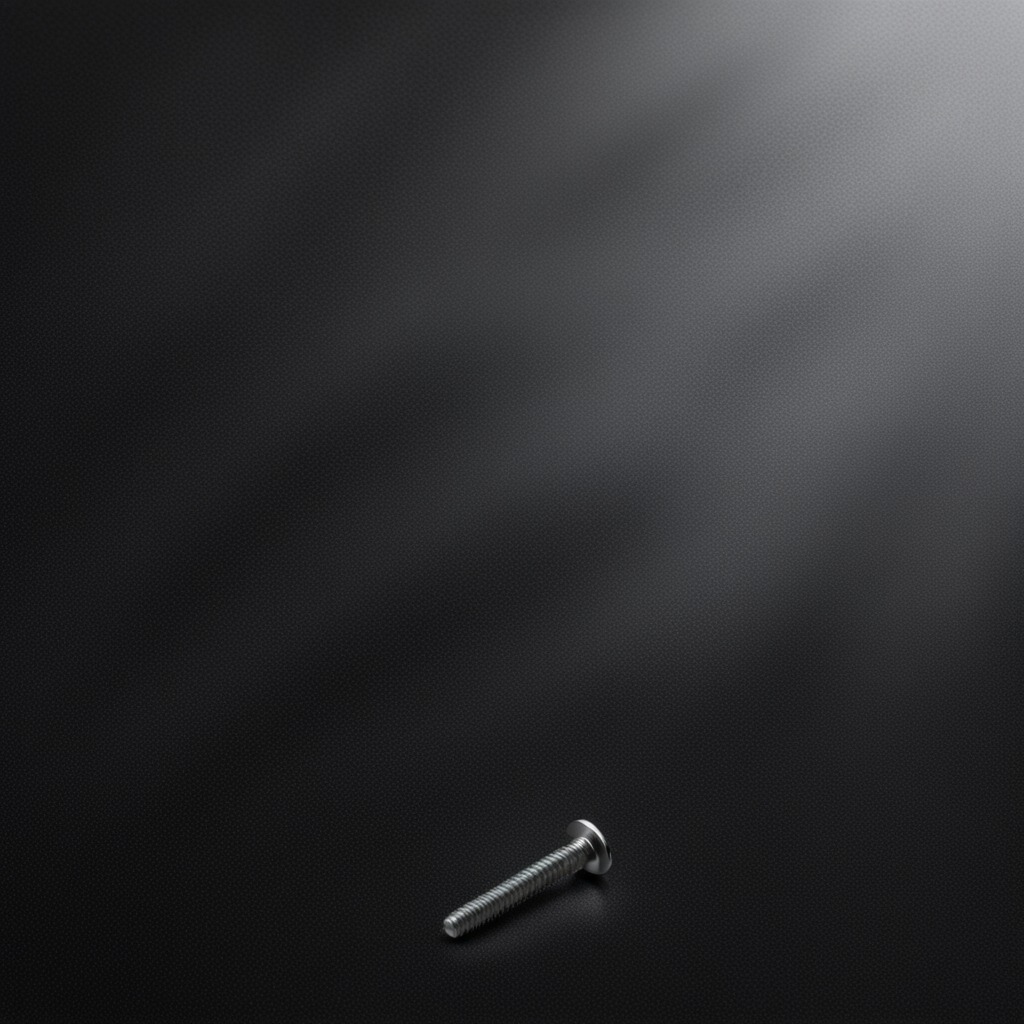
A metal screw is lying on the clean granite tabletop covered with a black rubber mat inside a workshop under bright overhead lighting crisp shadows high clarity worn but beneath the mat